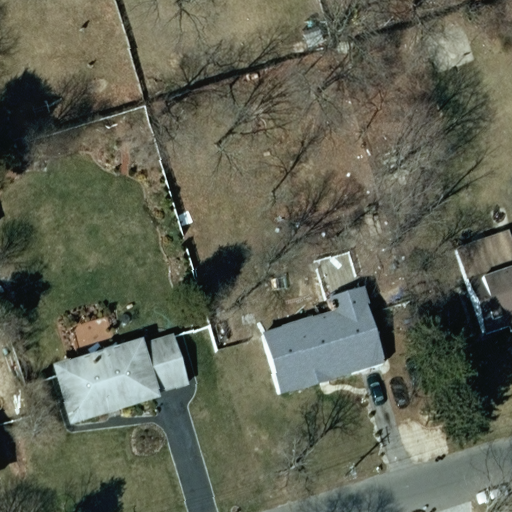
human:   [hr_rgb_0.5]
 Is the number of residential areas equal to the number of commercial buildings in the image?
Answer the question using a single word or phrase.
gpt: no

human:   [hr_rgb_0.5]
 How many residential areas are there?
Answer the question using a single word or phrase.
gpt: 1

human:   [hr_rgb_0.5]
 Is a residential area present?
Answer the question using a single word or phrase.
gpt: yes

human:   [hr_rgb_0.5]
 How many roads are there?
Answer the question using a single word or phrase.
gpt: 1

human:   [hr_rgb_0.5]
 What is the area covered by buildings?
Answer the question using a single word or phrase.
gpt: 1084m2

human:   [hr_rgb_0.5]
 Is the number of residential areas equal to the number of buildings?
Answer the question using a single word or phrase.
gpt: no

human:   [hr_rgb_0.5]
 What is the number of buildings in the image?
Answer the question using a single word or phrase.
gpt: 4

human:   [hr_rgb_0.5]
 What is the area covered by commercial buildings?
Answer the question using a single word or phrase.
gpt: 0m2

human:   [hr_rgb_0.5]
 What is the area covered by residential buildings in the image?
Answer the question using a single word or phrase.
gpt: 1084m2

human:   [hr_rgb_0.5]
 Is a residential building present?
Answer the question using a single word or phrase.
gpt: yes

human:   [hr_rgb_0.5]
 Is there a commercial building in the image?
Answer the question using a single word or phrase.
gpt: no

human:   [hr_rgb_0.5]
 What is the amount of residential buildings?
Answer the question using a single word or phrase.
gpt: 4

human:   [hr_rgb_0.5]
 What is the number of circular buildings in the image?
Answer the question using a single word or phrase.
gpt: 0

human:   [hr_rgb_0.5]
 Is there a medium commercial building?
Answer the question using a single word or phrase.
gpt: no

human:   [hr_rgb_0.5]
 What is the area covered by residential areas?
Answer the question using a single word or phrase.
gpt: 10621m2

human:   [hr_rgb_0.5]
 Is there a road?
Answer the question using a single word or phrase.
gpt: yes

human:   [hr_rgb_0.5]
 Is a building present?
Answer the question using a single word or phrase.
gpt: yes

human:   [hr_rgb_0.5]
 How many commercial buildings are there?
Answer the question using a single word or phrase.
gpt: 0

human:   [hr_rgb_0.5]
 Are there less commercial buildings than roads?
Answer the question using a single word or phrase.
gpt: yes

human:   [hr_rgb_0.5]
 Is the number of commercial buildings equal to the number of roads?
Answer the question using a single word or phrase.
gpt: no

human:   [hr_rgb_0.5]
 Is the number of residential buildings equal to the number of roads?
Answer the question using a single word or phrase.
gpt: no

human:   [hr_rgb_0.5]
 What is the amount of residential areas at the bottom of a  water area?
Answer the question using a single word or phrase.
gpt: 0

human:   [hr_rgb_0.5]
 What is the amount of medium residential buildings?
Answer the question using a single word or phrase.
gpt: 4

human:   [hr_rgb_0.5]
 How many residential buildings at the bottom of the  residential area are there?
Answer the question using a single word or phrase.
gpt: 4

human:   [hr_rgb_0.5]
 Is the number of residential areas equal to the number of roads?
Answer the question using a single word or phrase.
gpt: yes

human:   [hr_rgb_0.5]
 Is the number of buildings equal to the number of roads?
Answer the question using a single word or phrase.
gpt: no

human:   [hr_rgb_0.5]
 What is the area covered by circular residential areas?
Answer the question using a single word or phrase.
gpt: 0m2

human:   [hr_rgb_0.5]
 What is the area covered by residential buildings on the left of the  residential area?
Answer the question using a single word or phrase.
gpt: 555m2

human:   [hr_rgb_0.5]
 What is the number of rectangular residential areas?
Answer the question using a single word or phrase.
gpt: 1

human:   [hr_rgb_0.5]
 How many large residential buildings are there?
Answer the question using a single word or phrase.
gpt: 0

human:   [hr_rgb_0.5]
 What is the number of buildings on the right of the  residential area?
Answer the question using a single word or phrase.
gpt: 1

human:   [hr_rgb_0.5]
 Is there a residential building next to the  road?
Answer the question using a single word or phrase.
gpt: yes

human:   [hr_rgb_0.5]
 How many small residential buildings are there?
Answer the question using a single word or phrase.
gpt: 0

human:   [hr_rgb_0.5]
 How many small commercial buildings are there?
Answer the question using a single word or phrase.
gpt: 0

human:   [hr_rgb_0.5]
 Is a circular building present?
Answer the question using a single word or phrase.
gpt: no

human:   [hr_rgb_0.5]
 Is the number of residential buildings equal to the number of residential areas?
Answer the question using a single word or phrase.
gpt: no

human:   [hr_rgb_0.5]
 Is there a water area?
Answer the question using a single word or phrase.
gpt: no

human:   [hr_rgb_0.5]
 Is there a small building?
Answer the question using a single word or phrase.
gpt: no

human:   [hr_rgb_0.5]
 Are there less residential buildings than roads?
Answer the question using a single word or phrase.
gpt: no

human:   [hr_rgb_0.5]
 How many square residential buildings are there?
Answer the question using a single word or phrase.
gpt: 0

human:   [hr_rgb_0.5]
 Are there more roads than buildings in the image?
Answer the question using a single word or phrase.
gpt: no

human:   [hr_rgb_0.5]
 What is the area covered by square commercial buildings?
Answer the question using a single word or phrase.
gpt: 0m2

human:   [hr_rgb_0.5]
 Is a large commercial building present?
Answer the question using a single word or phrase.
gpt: no

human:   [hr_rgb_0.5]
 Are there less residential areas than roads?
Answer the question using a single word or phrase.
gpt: no

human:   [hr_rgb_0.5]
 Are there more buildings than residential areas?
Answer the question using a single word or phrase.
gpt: yes

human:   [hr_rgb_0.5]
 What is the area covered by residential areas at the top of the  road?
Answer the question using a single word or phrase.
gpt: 10621m2

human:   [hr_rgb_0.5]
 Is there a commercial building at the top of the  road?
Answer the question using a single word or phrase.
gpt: no

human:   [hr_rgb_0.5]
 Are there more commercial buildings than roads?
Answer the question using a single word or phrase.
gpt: no

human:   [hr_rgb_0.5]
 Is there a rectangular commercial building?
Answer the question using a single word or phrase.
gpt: no

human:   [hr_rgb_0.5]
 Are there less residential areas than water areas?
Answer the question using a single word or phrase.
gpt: no

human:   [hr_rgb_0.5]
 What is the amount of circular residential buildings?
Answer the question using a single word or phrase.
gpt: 0

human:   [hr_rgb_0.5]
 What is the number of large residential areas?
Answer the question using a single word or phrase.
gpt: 1

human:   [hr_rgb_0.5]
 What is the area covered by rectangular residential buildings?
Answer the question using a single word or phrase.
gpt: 529m2

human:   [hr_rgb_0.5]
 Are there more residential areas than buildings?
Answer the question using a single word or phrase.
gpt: no

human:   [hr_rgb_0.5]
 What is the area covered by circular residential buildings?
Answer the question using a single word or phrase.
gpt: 0m2

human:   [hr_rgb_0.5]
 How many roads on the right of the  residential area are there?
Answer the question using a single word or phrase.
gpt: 1

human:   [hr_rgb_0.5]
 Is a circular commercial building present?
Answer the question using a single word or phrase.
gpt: no

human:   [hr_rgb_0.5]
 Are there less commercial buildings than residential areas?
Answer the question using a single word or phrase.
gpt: yes

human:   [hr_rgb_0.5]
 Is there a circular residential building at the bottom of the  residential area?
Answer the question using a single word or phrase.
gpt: no

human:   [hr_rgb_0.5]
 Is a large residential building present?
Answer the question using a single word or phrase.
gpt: no

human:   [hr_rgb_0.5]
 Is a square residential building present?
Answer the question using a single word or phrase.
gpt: no

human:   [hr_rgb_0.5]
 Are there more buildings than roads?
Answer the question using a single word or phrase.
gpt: yes

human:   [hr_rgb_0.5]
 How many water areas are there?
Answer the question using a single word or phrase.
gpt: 0

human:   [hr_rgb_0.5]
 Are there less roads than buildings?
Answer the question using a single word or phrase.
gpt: yes